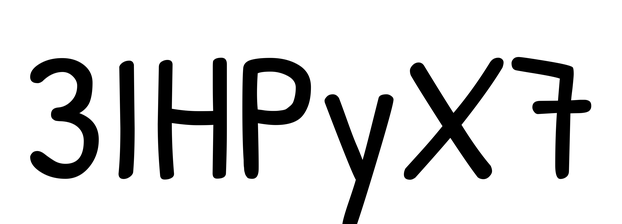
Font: PatrickHand-Regular